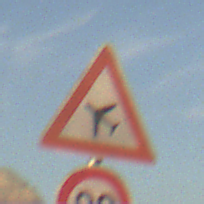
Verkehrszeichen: FlugbetriebRechts
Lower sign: Geschwindigkeit80
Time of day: SunriseSunset
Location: Outdoor (Nature)
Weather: PartlyCloudy
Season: NotSpecified
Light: Natural